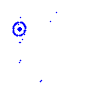
Particle: kaon